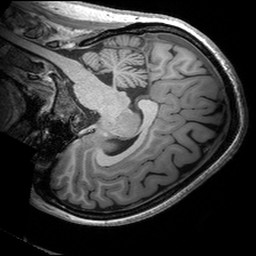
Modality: T1w
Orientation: sagittal
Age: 32
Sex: female
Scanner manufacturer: siemens
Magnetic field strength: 3 T
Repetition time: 2.53 s
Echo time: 0.00299 s